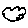
Label: cloud